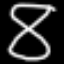
Label: hourglass